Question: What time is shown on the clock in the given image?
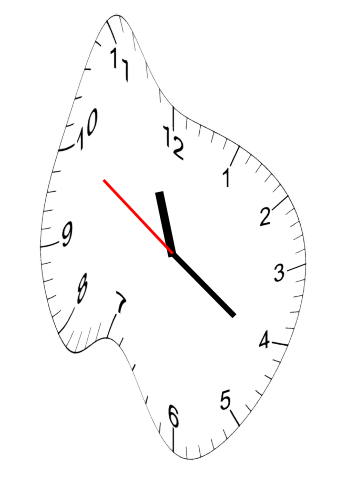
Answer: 11:20:50